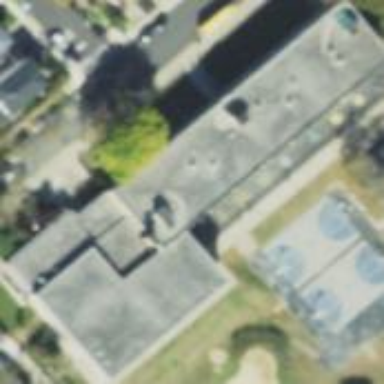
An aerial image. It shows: School building.